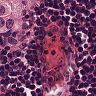
Metastatic tissue present: yes